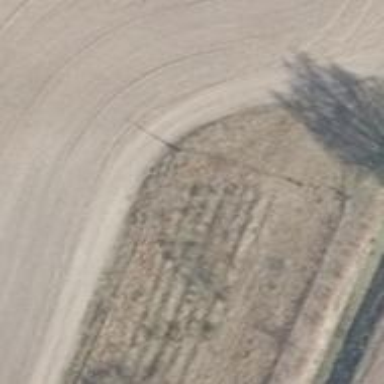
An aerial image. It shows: Sandy track with grade5 tracktype.